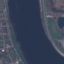
Land use / land cover: River